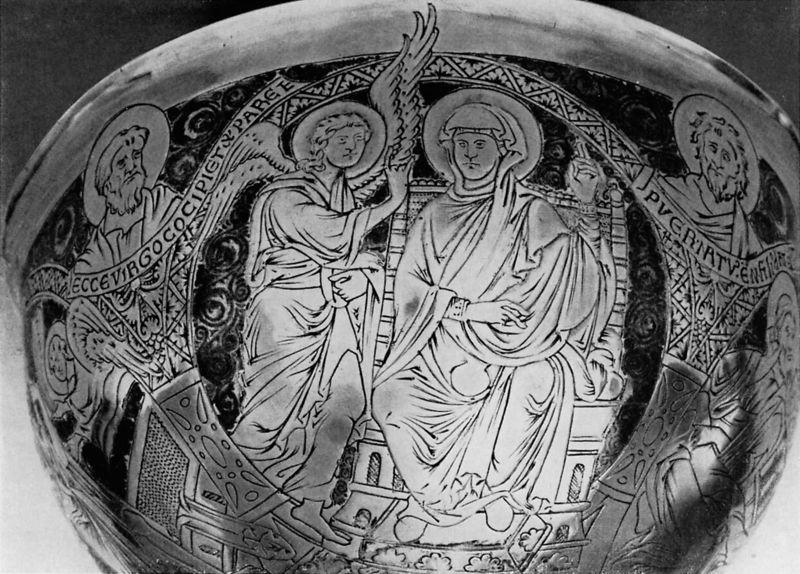
Titel: Niello-Kelch von Iber
Standort:  ()
Institution: Hannover, Kestner-Museum
Schlagwörter: flügel, finger, schwarz, schale, schüssel, silber, gold, kelch, engel, vase, schrift, kaiser, thron, metall, bronze, foto, becher, kupfer, herrscher, gravur, intarsie, heiligenschein, nimbus, portät, jesus, mittelalter, segen, heiliger, heilig, maria, solber, verkündigung, schriftband, gabriel, nimben, inschift, 800, gabirel